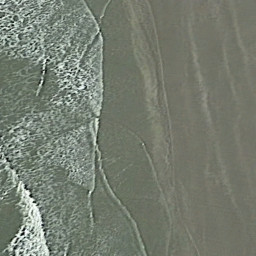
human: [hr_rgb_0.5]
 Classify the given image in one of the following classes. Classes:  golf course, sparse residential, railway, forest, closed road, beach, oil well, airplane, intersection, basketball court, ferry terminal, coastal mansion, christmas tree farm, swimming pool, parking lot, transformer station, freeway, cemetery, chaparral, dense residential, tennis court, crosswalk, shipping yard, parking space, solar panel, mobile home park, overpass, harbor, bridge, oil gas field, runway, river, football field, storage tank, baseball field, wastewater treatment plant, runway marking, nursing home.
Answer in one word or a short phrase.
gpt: beach